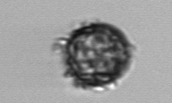
Label: Thalassiosira